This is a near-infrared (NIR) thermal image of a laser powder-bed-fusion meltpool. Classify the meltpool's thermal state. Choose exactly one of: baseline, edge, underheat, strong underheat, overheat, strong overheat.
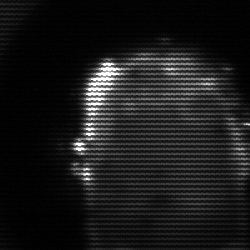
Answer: baseline